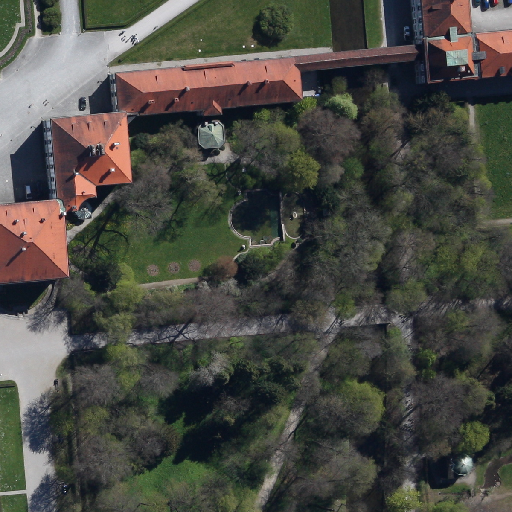
Referring expression: light-duty vehicle